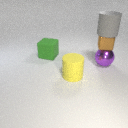
large yellow rubber cylinder in front of large purple metal sphere